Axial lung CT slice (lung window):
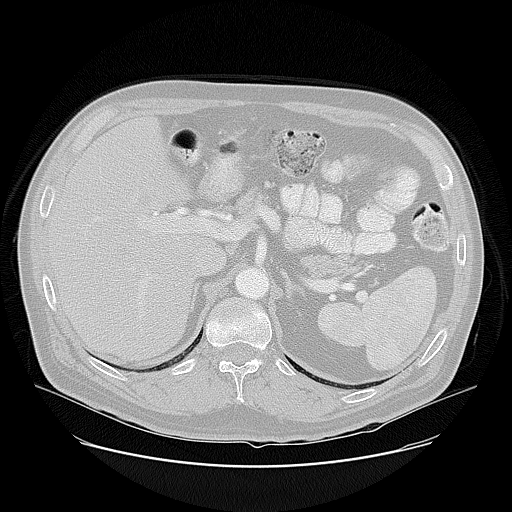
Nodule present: no